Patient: sex M, age 58
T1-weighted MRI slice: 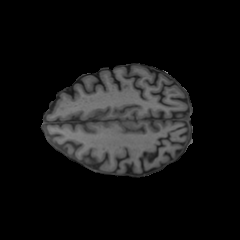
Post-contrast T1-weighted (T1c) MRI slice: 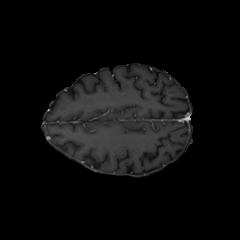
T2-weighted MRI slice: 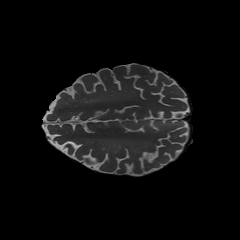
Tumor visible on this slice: no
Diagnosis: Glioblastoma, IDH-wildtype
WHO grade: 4